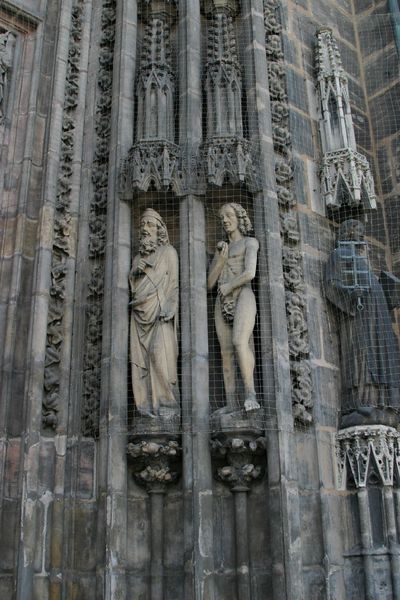
Titel: Westportal von St. Lorenz in Nürnberg
Standort: Nürnberg, St. Lorenz (EU - D - B)
Schlagwörter: dunkel, mann, nackt, ausschnitt, frau, grau, pfeiler, säulen, blüten, beige, muster, ornament, bart, gesichter, architektur, stein, gitter, kirche, figur, standfigur, stehend, gotik, locken, turm, skulptur, apfel, farbig, füße, zwei, figuren, detail, homme, ornamente, podest, scham, oberkörper, foto, bögen, adam, eva, türmchen, dom, rippen, noir, münster, kathedrale, portal, skulpturen, statuen, sandstein, dienste, spitzbogen, gewändefigur, heilige, femme, gothik, adam und eva, netz, sakralbau, bauplastik, nischen, pilatser, gewände, strebepfeiler, köln, aachen, statue, kölner dom, cathédrale, bauskulptur, standfiguren, portalfiguren, portalskulptur, taubennetz, ggitter